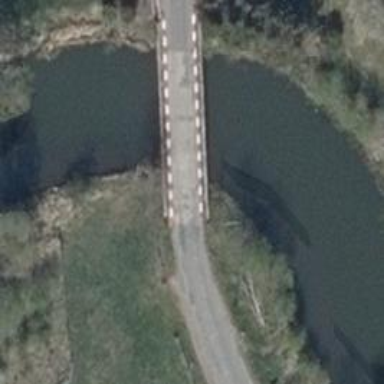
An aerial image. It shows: Tertiary road with asphalt surface that goes over bridge.